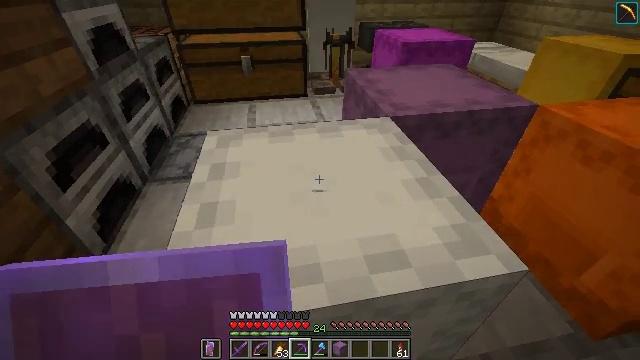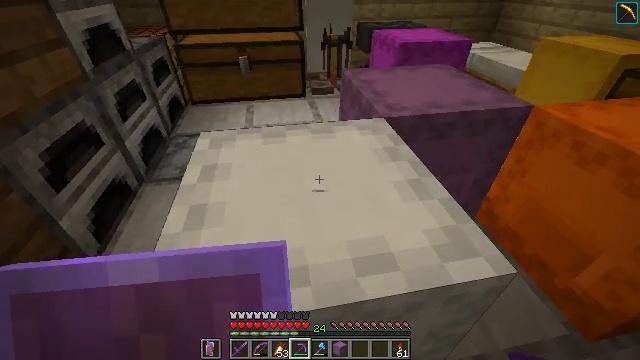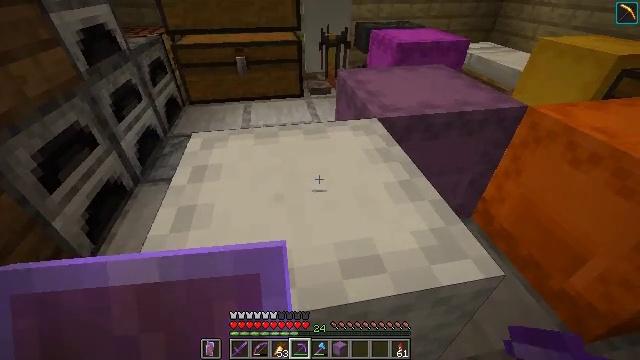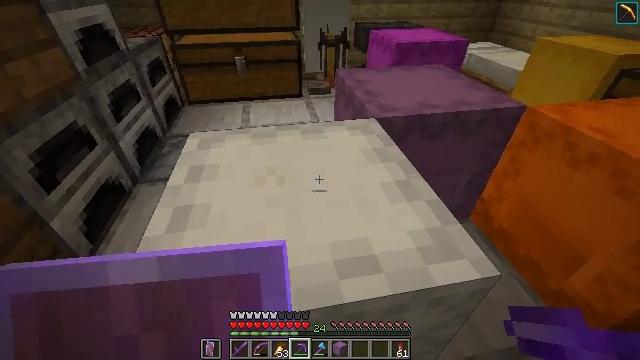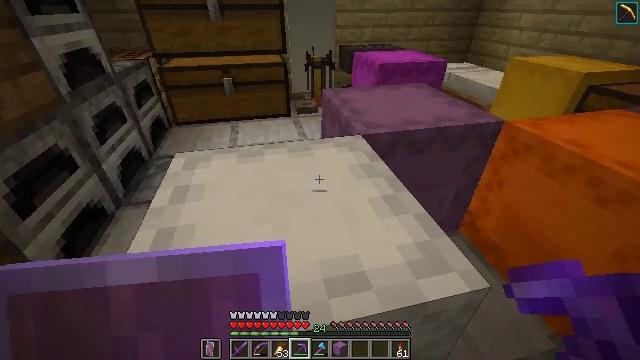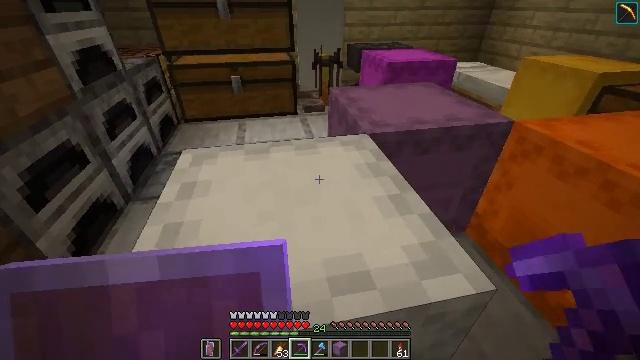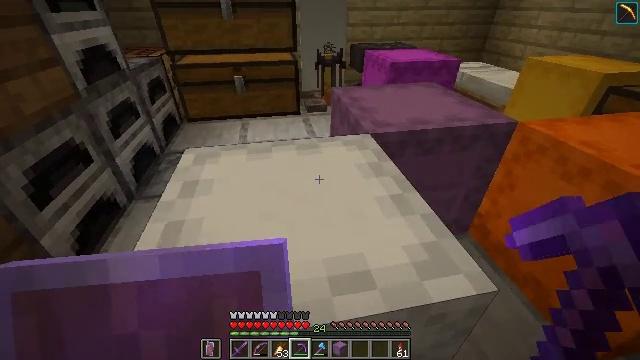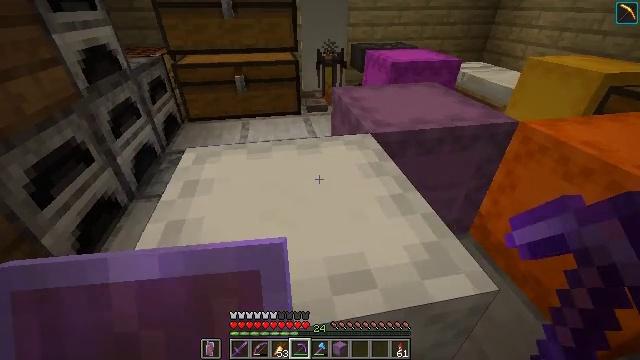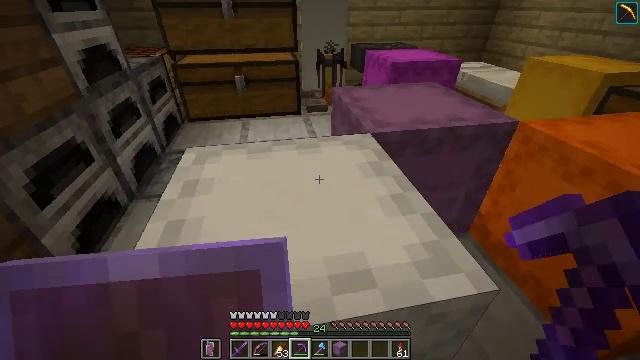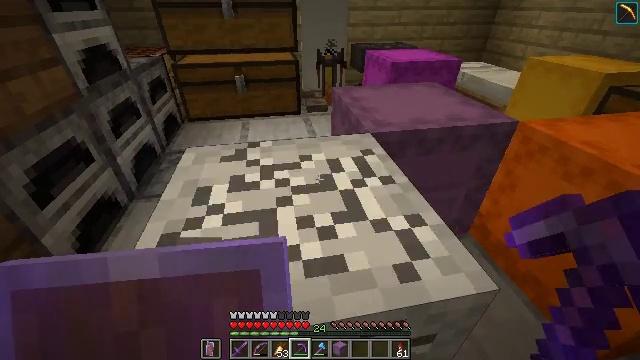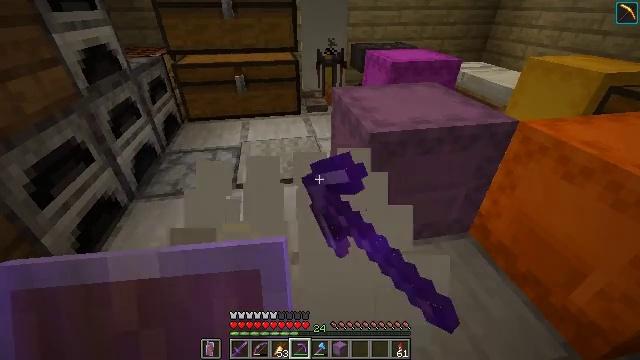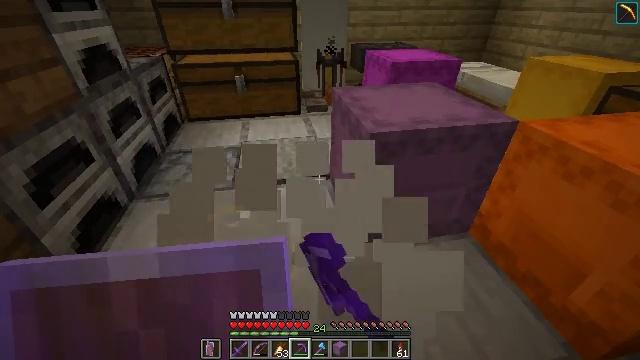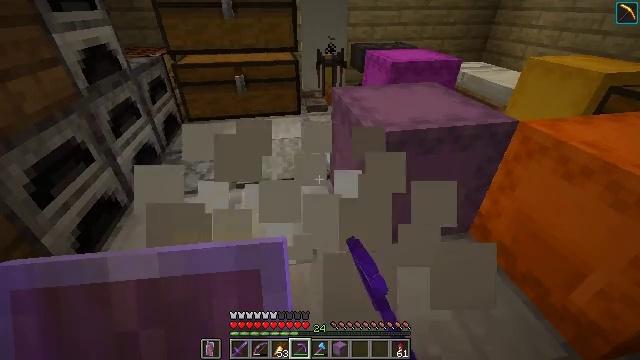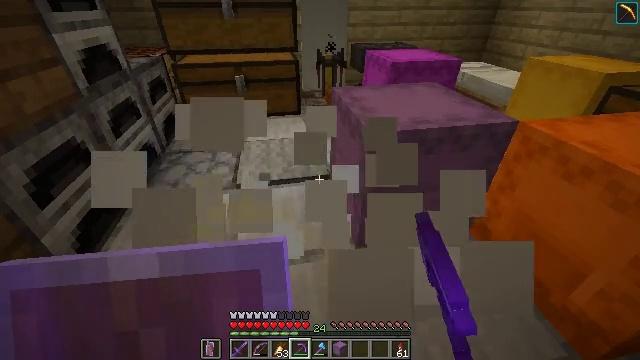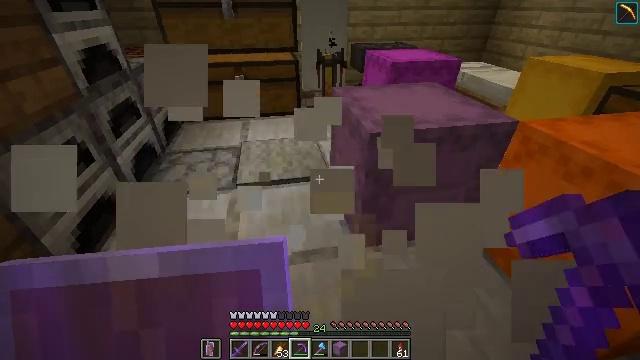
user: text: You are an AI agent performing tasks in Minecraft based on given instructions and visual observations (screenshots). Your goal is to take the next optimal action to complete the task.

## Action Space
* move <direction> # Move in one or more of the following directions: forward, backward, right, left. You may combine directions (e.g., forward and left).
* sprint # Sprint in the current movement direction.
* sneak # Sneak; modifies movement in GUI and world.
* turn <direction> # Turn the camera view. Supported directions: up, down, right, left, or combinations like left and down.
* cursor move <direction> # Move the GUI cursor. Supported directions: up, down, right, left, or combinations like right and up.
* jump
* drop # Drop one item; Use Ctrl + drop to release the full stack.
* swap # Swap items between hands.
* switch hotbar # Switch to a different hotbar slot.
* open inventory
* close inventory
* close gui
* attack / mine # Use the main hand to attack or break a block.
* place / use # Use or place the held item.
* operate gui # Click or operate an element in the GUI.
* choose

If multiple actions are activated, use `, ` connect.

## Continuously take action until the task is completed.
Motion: motion action
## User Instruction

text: Deposit the white shulker box into your inventory by mining.
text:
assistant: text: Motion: move forward
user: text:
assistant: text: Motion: no_op
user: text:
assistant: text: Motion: no_op
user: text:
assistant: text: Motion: turn right and up
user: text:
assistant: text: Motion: turn left
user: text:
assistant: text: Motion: no_op
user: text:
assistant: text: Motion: no_op
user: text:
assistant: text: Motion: no_op
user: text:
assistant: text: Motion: attack / mine
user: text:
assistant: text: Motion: attack / mine
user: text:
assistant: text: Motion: attack / mine
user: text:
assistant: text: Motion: no_op
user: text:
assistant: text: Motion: no_op
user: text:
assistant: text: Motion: no_op
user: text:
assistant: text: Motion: no_op